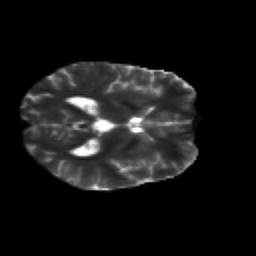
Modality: T2w
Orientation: axial
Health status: healthy
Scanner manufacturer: siemens
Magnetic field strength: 3 T
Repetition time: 12 s
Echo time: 0.092 s